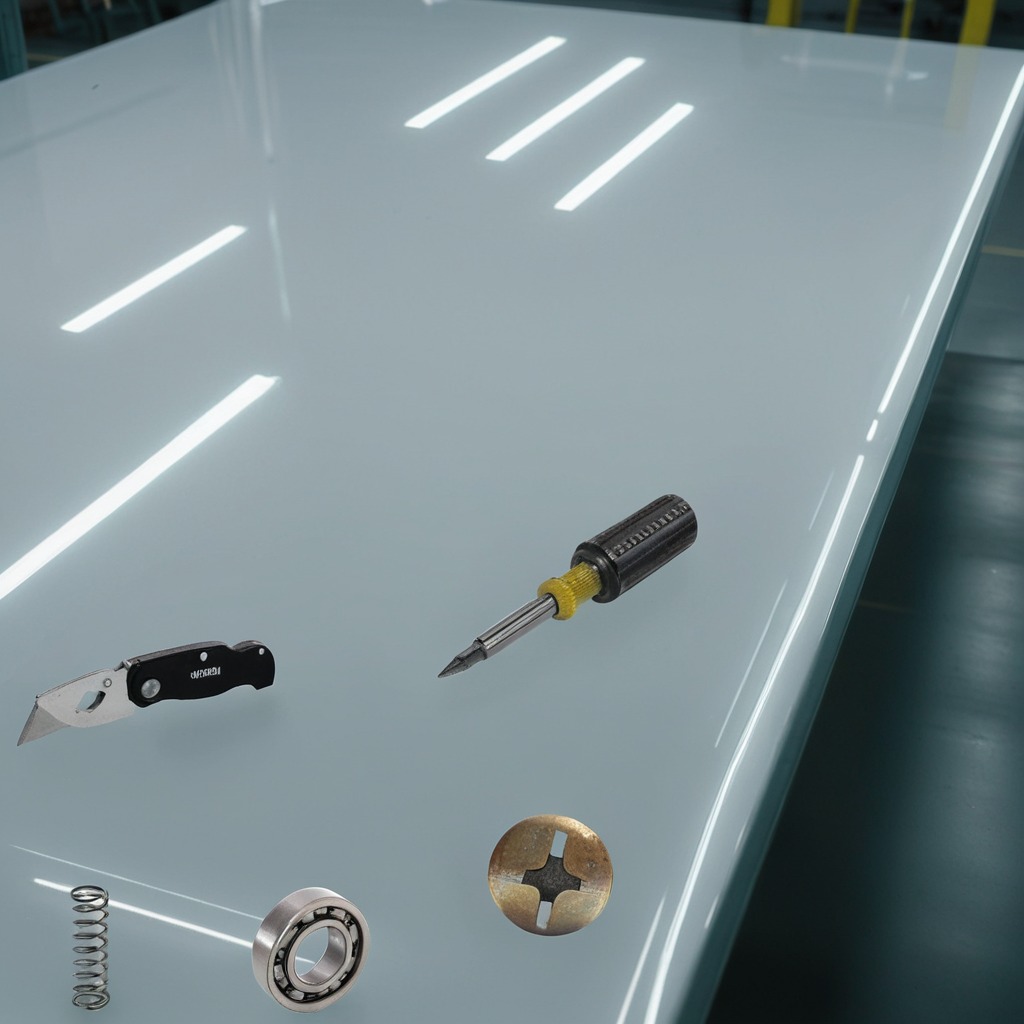
A ball bearing, a knife, a screw, and a screwdriver are lying on the table.